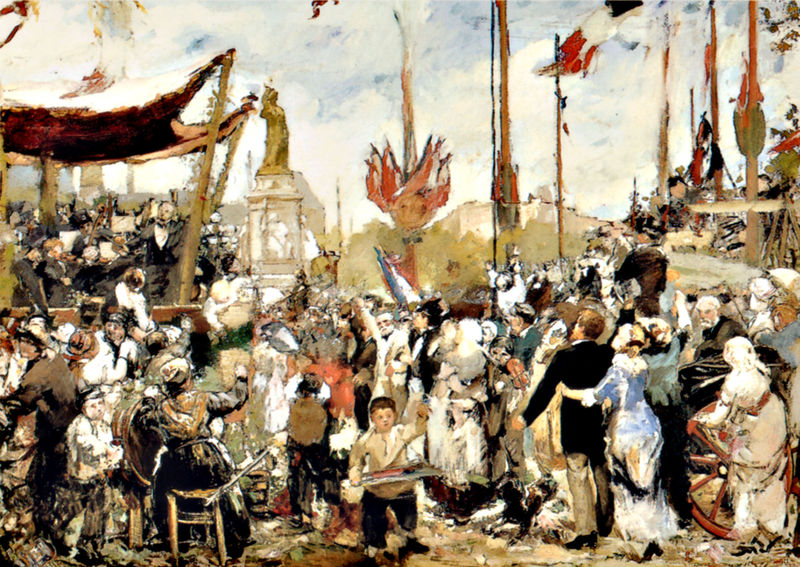
Titel: Le 14 juillet 1880
(Der 14 Juli 1880)
Künstler: Alfred Philippe Roll
Standort: Paris
Institution: Musée du Petit Palais
Schlagwörter: berg, blau, feuer, gemälde, himmel, mann, weiß, wolken, aquarell, frauen, gelb, impressionismus, landschaft, menschen, sitzen, stadt, bunt, frankreich, frau, hell, licht, männer, orange, paris, pfeiler, schwarz, stuhl, stühle, zeichnung, dach, park, rot, weg, fest, gesellschaft, malerei, menge, tanz, versammlung, feier, feiern, sockel, hügel, wind, brüstung, sonne, figur, kind, paar, musik, musiker, orchester, england, kinder, skulptur, statue, deutschland, papier, umarmung, fahnen, tribüne, zuschauer, fahne, flagge, mast, rede, trikolore, mauer, kutsche, platz, empore, hocker, schemel, rad, wagen, wagenrad, laut, fahnenmast, krieg, soldaten, frack, stimmung, junge, freude, gang, stangen, verkäufer, knabe, burg, denkmal, revolution, säbel, volk, koloriert, napoleon, menschenmenge, sieg, sonntag, freiheit, umfassen, empfang, kapelle, baldachin, prozession, zentrum, flaggen, parade, auarell, jubel, pavillion, jubiläum, einweihung, feierlichkeit, standbild, zelt, zeltdach, gouache, nationalflagge, begeisterung, statur, kirmes, volksfest, fahnenstangen, dirigent, massen, menschenmassen, musikkapelle, bauchladen, heiterkeit, festplatz, festzelt, stature, fajhnen, menschenmass, stuuhl, frankreih, en, feiernde, maifest, kurkonzert, 14 juli, nationalferietag